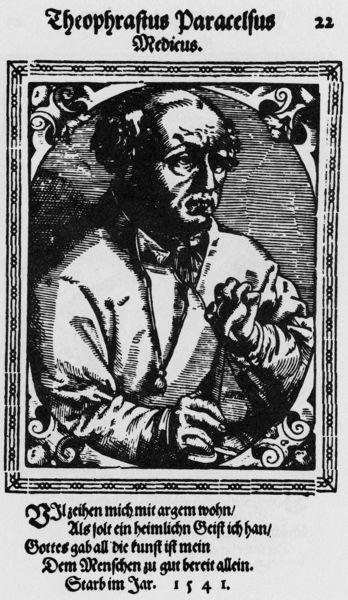
Titel: Bildnis des Paracelsus (Theophrastus Bombastus von Hohenheim)
Künstler: Tobias Stimmer
Institution: (Seriendruck)
Schlagwörter: hand, kopf, mann, weiß, finger, frisur, grau, hintergrund, mund, nase, profil, schwarz, stirn, blick, hochformat, ornament, alt, bart, hemd, jacke, arm, arme, augen, falten, halten, kleidung, kragen, rahmen, bild, bildnis, hände, portrait, porträt, kirche, auge, haare, mantel, brustbild, locken, schulter, oval, tondo, holzschnitt, schrift, rahmung, bogen, kette, grafik, graphik, rand, glatze, deutsch, oberkörper, buch, medaillon, druck, druckgrafik, radierung, stich, titel, seite, text, holzdruck, überschrift, kittel, arzt, medizin, buchdruck, titelbild, ecken, pfarrer, voluten, mittelalter, gedicht, mönch, gerahmt, kupferstich, sakral, mediziner, totenbild, kitte, datiert, seriendruck, astronom, manuskript, rollwerk, dreiviertelportrait, berühmt, medicus, paracelsus, schlter, theophrast, theophrastus paracelsus, überschriift, frühneuhochdeutsch, me, todesanzeige, 1541, lkittel, stethoskop, 22, sekular, rahmen#mediziner, theophrasius